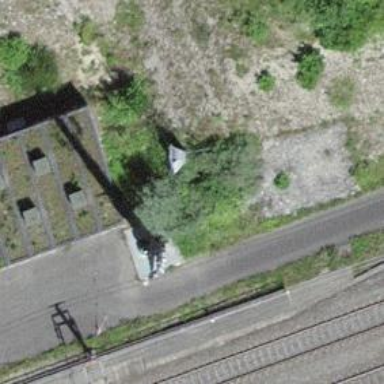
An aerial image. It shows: Man-made mast used for communication purposes.